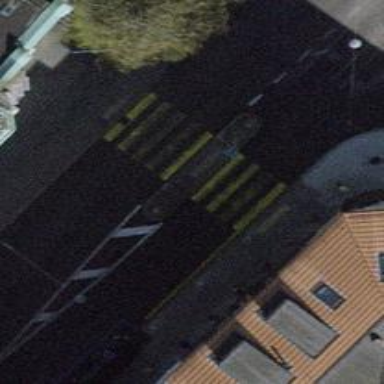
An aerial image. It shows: Marked crossing with pedestrian island.